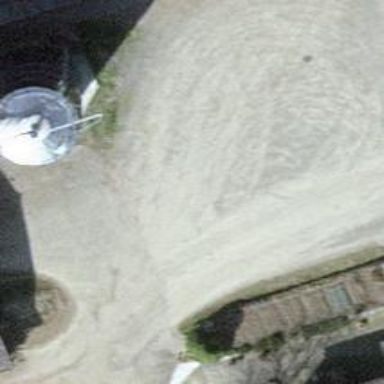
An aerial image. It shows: Farm.